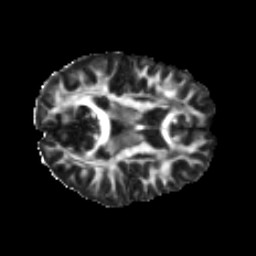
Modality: FA
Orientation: axial
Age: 23
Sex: female
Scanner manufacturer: ge
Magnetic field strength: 3 T
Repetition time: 7.8 s
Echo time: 0.0606 s